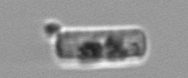
Label: Guinardia_delicatula